Question: - - -
Basically, the app comes back from background for a short period.
Layout is ok, but some of my properties that I get from CoreData are empty after resuming from Background. This issue is there on pretty much all of my view controllers.
This is an app that has a main tabbar controller, with two navigationcontrollers within the tabs and maybe two levels of viewcontrollers, that have themselves child UIViews (that use some of the informations). The back-end is made of Parse and CoreData.
Back from background -> properties are ok on viewWillAppear (Create a backup of the id) -> they are nil seconds after -> I need to manually get them back (from the ID I just stored)
Here is a screenshot, when putting a break point within a function called every 5sec to check the current time (<URL> :
NSCoder implemented for state restoration and every view controllers have a restoration ID, however it doesn't get called when app is becoming active. I don't think NSCoder is the issue here since from the documentation it is used when the OS will kill it on its own, or a force quit from the user.
I tried to manually refresh the content in the appropriate ViewControllers from NSNotificationCenter if the NSManagedObjects are nil, but it is not future-proof, and is never the same logic on each view.
Any thoughts? Thank you!
My AppDelegate :
'''
- (void)applicationWillResignActive:(UIApplication *)application
{
NSLog(@"Will Resign Active");
}
- (void)applicationDidEnterBackground:(UIApplication *)application
{
NSLog(@"Entered Background");
}
- (void)applicationWillEnterForeground:(UIApplication *)application
{
NSLog(@"Will enter Foreground");
}
- (void)applicationDidBecomeActive:(UIApplication *)application {
[[NSNotificationCenter defaultCenter] postNotificationName:@"needsRefresh" object:self userInfo:nil]; // Helpful in some viewcontrollers to save variables that are not nil.
[PF_FBSession.activeSession handleDidBecomeActive];
}
- (void)applicationWillTerminate:(UIApplication *)application
{
NSLog(@"Will Terminate");
}
'''
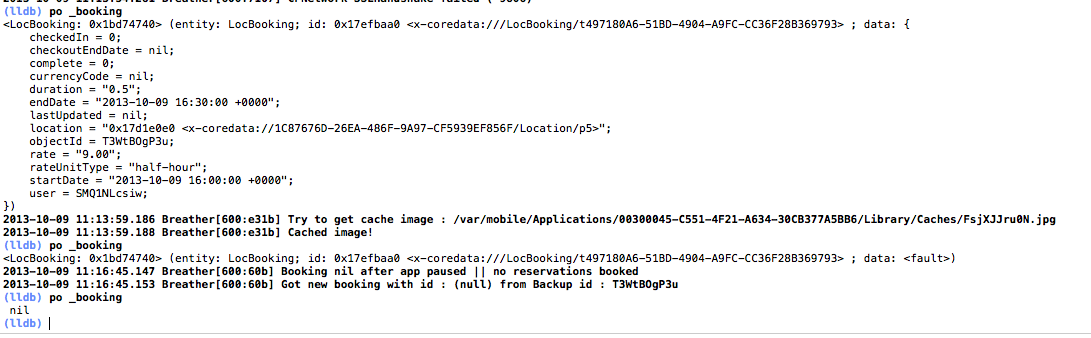
Answer: For those finding this thread, here is the solution I found.
My issue and answer was specific to my project.
I had another controller, the one that takes care of all my database connections, that was listening to applicationDidBecomeActive.
This was calling up a refresh of my data, but also a "cleanup", that was deleting/editing some NSManagedObjects, then saving.
Conclusion : the memory address wasn't the same, the object wasn't considered the same, and therefore was empty on my current page.
I fixed it by stopping cleaning up on each AppDidBecomeActive, but move that logic to AppDidFinishLaunching instead.
Hope that helped!